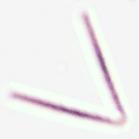
Label: Thalassionema